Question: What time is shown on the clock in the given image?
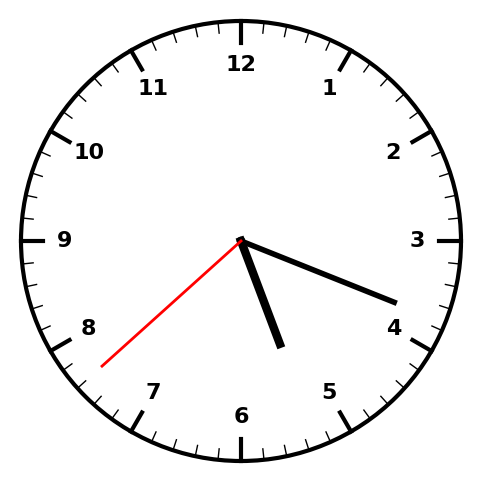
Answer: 05:18:38